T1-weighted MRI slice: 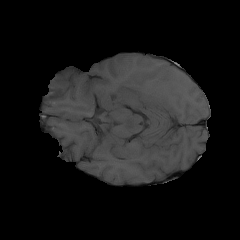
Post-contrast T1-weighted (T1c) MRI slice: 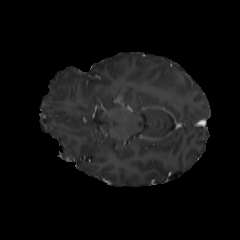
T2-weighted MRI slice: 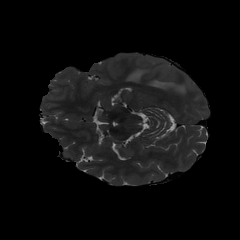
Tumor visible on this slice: yes